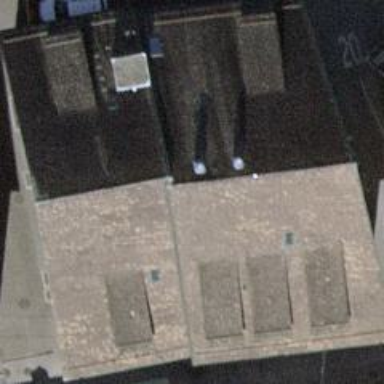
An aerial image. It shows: Gabled roof made of tiles across apartment building.